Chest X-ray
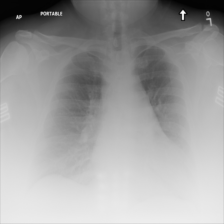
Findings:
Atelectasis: negative
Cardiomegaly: negative
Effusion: negative
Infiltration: negative
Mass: negative
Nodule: negative
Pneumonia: negative
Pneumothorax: negative
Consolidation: negative
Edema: negative
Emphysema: negative
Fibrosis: negative
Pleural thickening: negative
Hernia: negative